Question: I'm working on an Android application where I'm creating a DynamoDB table with a "Number" Hashkey.
'''
public static void createTable() {
Log.d(TAG, "Create table called");
AmazonDynamoDBClient ddb = UserPreferenceDemoActivity.clientManager
.ddb();
KeySchemaElement kse = new KeySchemaElement().withAttributeName(
"Tid").withKeyType(KeyType.HASH);
AttributeDefinition ad = new AttributeDefinition().withAttributeName(
"Tid").withAttributeType(ScalarAttributeType.N);
ProvisionedThroughput pt = new ProvisionedThroughput()
.withReadCapacityUnits(10l).withWriteCapacityUnits(5l);
CreateTableRequest request = new CreateTableRequest()
.withTableName(Constants.TEST_TABLE_NAME)
.withKeySchema(kse).withAttributeDefinitions(ad)
.withProvisionedThroughput(pt);
try {
Log.d(TAG, "Sending Create table request");
ddb.createTable(request);
Log.d(TAG, "Create request response successfully recieved");
} catch (AmazonServiceException ex) {
Log.e(TAG, "Error sending create table request", ex);
UserPreferenceDemoActivity.clientManager
.wipeCredentialsOnAuthError(ex);
}
insertUsers();
}
'''
I'm then calling the insertUsers() method in the end, where I'm adding three Key values (800,815,830) into the created table:
'''
public static void insertUsers() {
AmazonDynamoDBClient ddb = UserPreferenceDemoActivity.clientManager
.ddb();
DynamoDBMapper mapper = new DynamoDBMapper(ddb);
try {
for (int i = 1; i <= 3; i++) {
UserPreference userPreference = new UserPreference();
if (i == 1)
{
userPreference.setTid(800);
}
else if (i == 2)
{
userPreference.setTid(815);
}
else
{
userPreference.setTid(830);
}
Log.d(TAG, "Inserting Tid and Dage");
mapper.save(userPreference);
Log.d(TAG, "Tid and Dage inserted");
}
} catch (AmazonServiceException ex) {
Log.e(TAG, "Error inserting users");
UserPreferenceDemoActivity.clientManager
.wipeCredentialsOnAuthError(ex);
}
}
'''
But the ordering in AWS DynamoDB Service is:

How do I sort the table in ascending order, so I can obtain the ordering like : 800,815,830
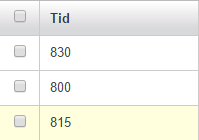
Answer: Hash isn't ordered in DynamoDB. Your only workaround here is to Scan the whole table to code and sort in the application layer.